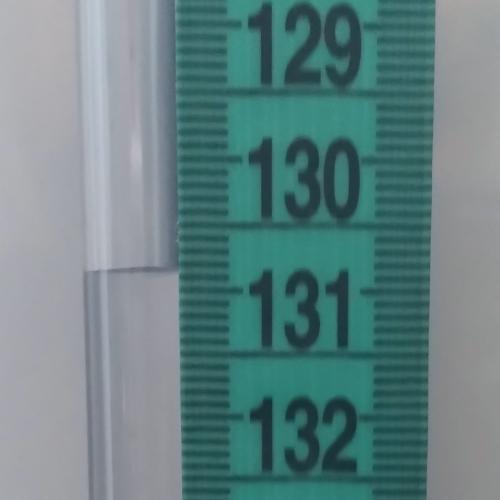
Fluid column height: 130.9 cm